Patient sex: F
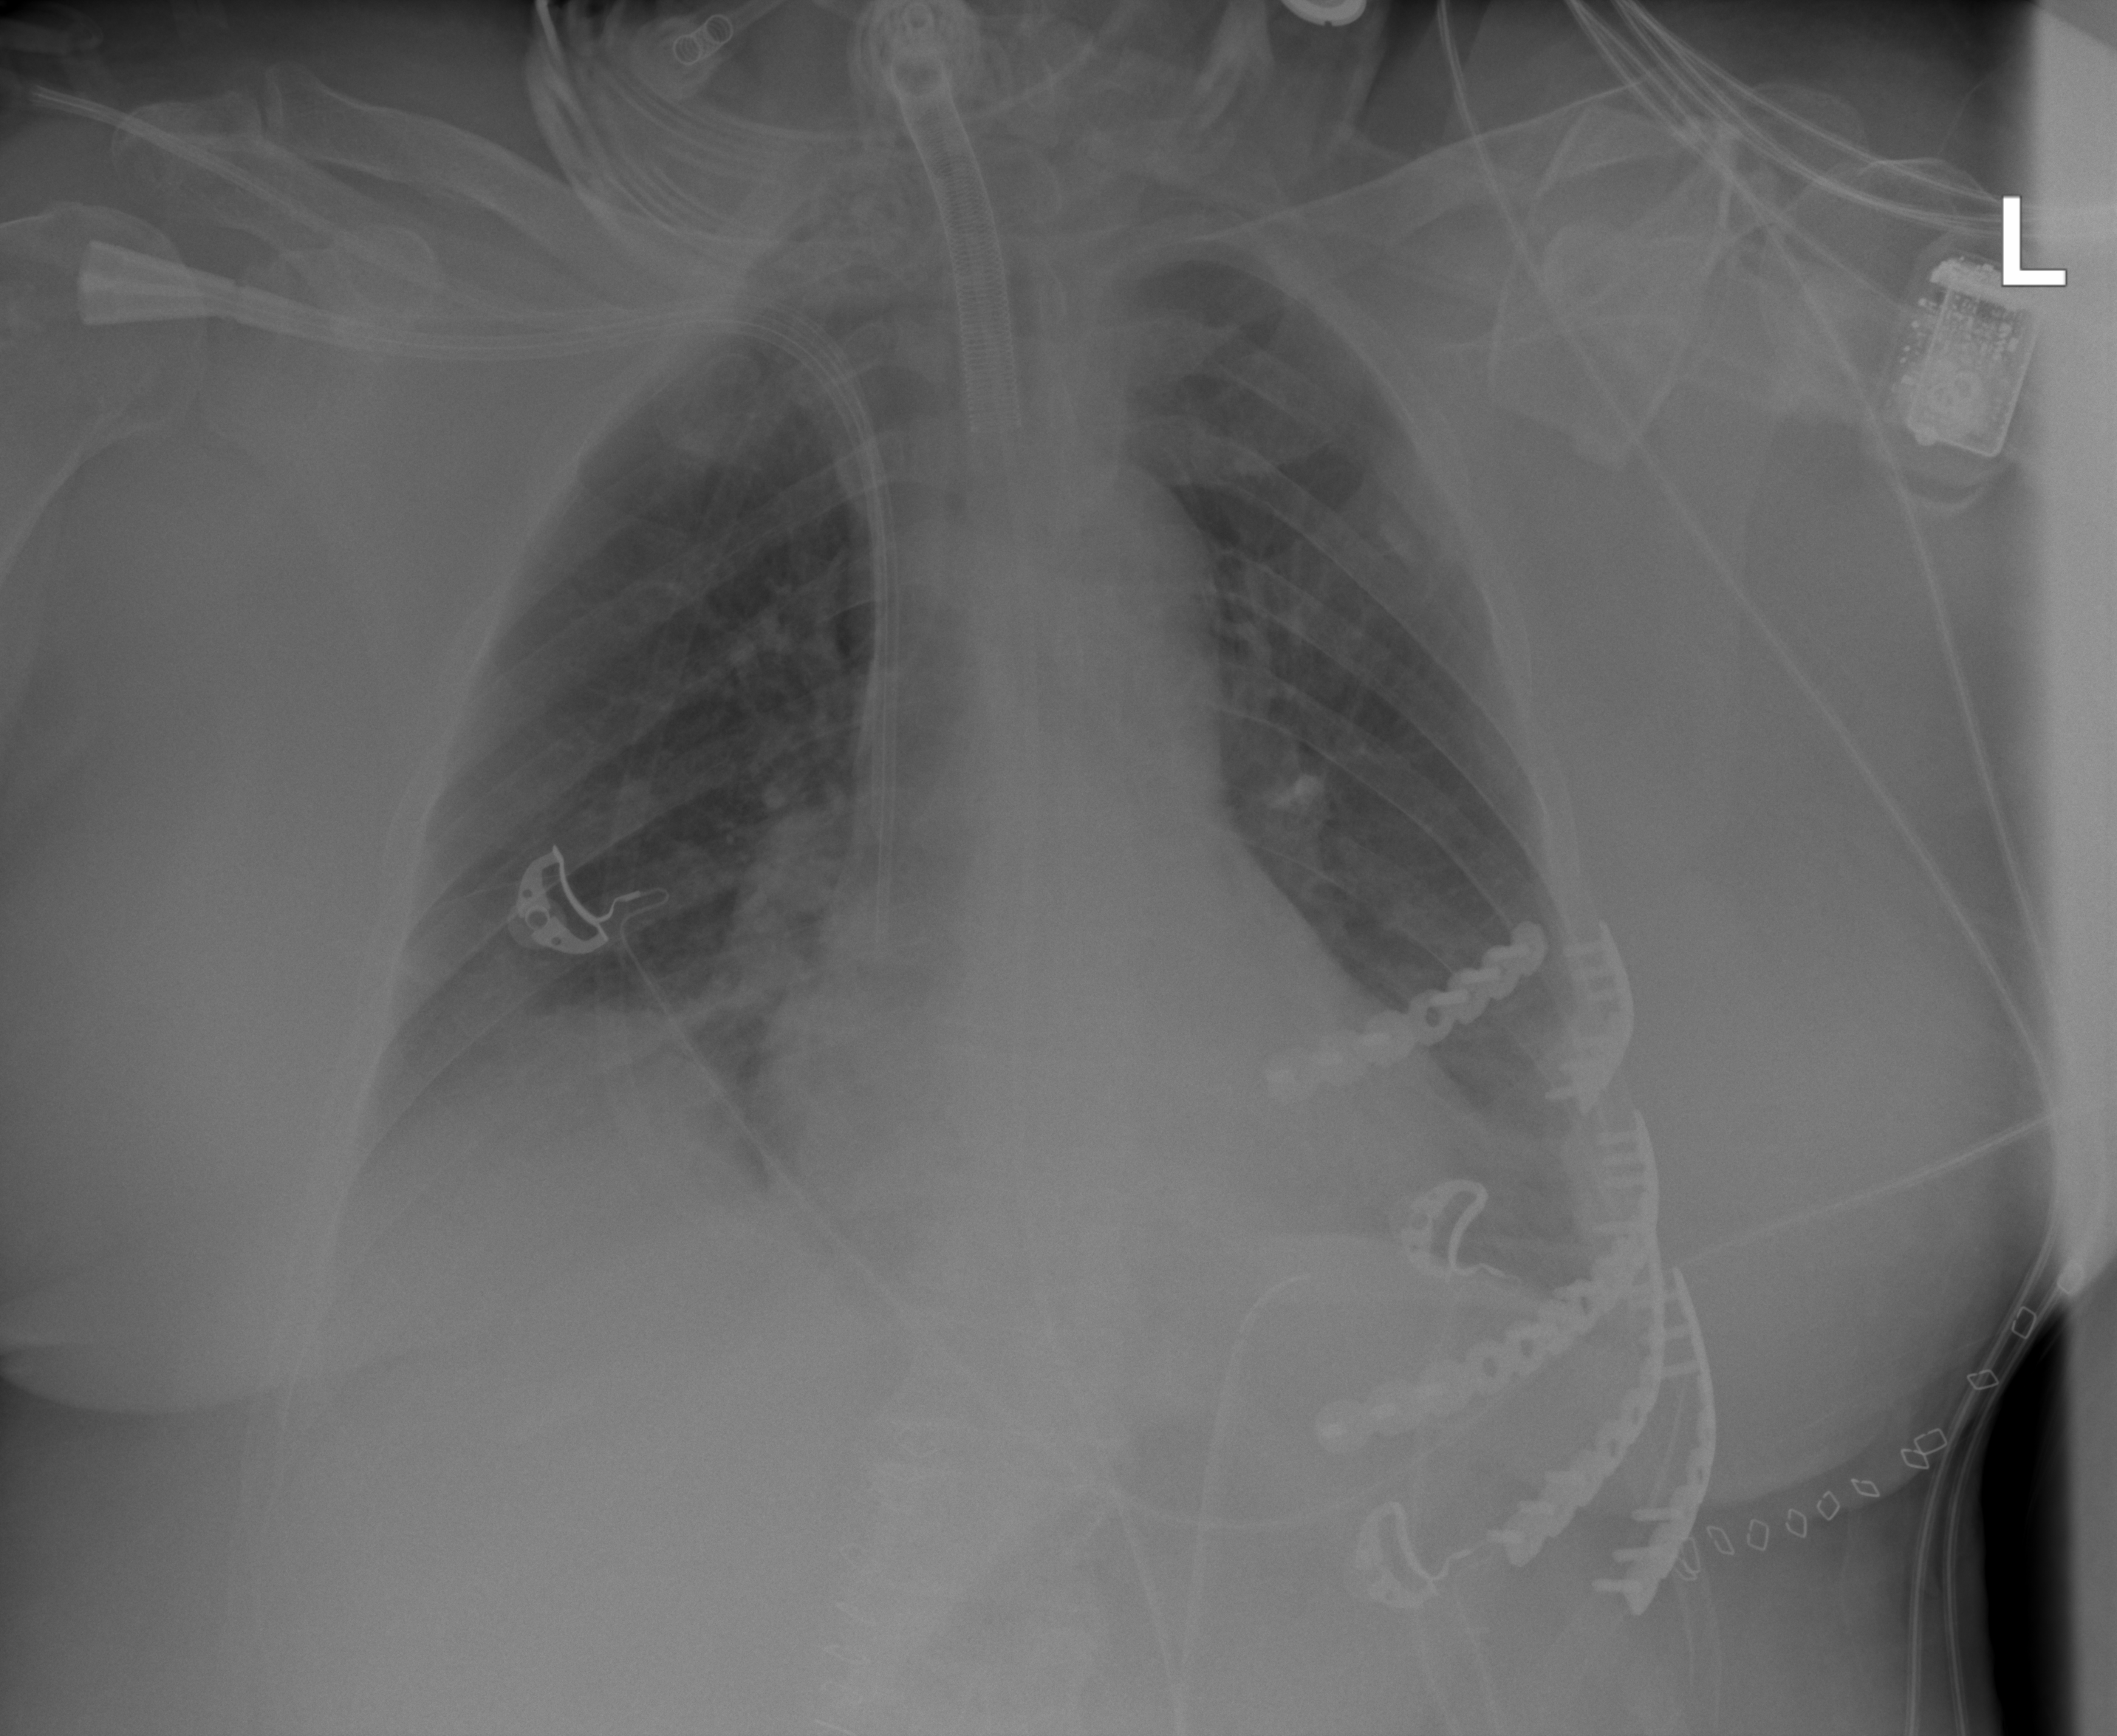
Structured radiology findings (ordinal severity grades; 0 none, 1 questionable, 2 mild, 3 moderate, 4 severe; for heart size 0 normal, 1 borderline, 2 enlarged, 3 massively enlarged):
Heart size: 1
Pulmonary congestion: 0
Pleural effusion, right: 2
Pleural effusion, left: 2
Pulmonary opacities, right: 0
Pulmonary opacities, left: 0
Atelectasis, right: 2
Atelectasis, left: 2